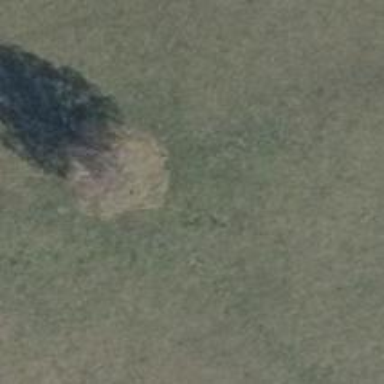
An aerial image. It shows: Single tag "natural: tree."